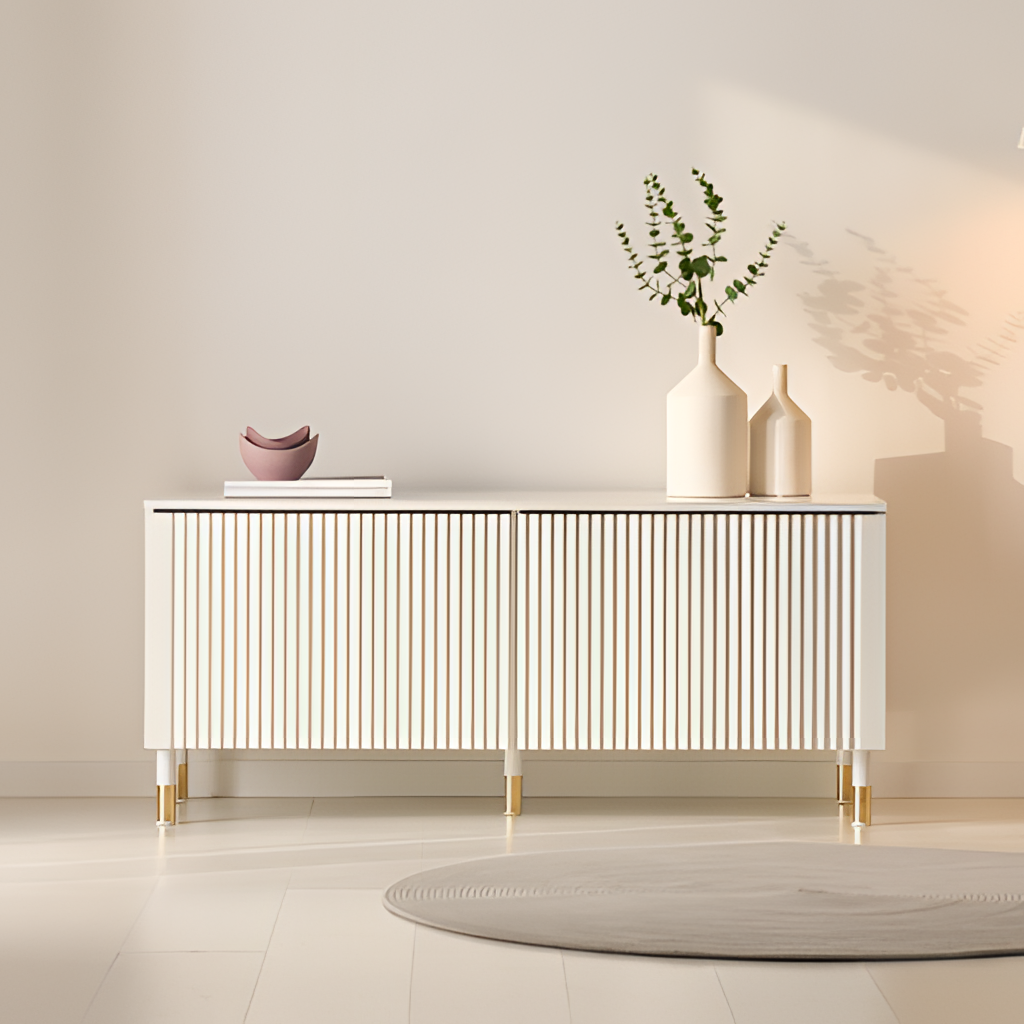
living room, white wood cabinet, paint wallpaper, with solid pattern, modern, wood flooring, with plank pattern